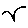
Label: bird